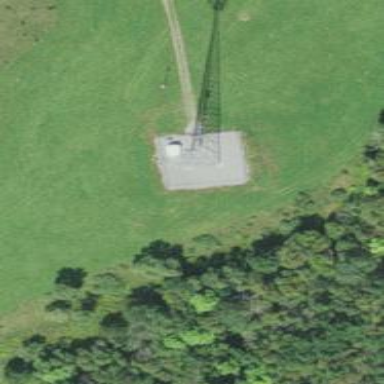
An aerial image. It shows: Communications tower.